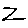
Label: zigzag